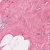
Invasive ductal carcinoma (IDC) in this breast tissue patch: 0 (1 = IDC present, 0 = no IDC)